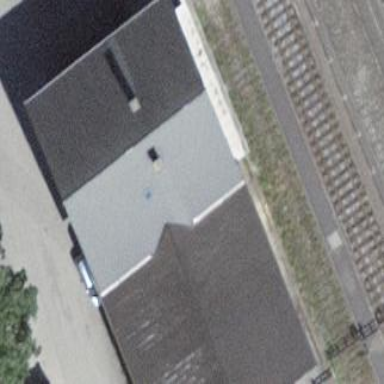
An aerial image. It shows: Train station building.